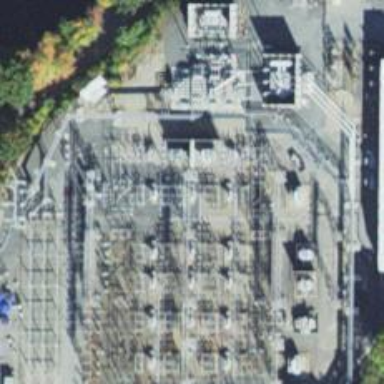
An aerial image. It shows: Switch for power supply.